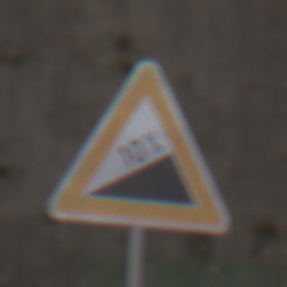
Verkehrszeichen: Steigung10
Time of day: MorningAfternoon
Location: Outdoor (Suburban)
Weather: PartlyCloudy
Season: NotSpecified
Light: Natural